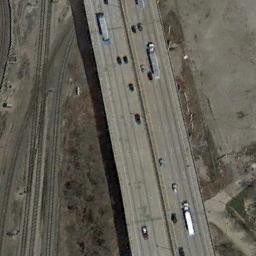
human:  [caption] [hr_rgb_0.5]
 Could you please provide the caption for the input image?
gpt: The freeway is surrounded by a large desert with many cars on the freeway .

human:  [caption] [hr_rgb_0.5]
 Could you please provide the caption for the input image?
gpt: The freeway goes through the bare land with some cars .

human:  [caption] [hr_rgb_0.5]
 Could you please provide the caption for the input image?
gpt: A straight freeway and some small roads go through the wasteland with some trees and some cars are driving on the freeway .

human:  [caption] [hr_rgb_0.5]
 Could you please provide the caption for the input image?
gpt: The workshops on the highway are widely spaced .

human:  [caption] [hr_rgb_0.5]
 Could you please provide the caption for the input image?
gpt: There are some bare land beside the freeway .